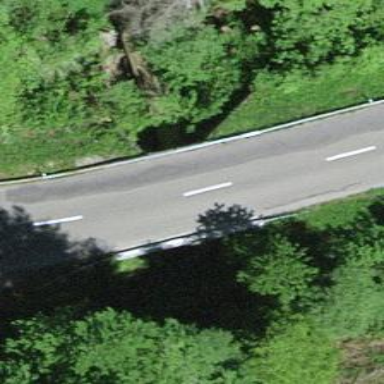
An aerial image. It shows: Primary highway bridge with asphalt surface.